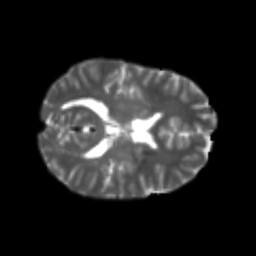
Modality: T2w
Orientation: axial
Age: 21
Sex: female
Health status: healthy
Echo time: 0.074 s